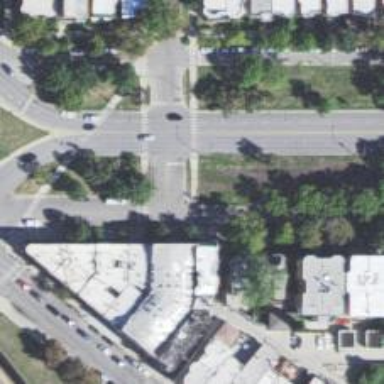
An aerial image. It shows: Footway located on traffic island.